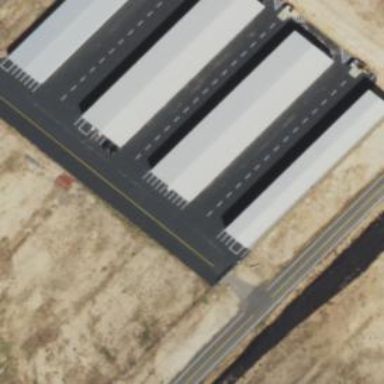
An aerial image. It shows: Hangar located at airport.